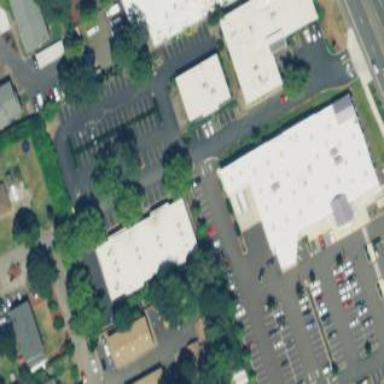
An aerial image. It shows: Commercial building.